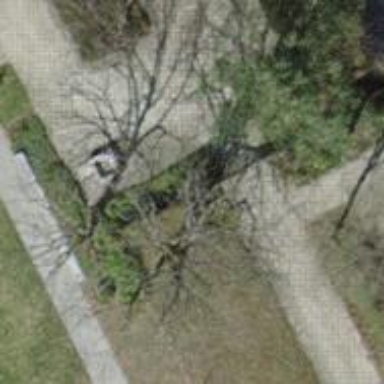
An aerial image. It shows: Urban tree adds touch of nature to the surroundings.